Question: I am trying to programmatically add a Navigation Controller to my View based Application. This is the code I am using (this code gets called after a button press in a view controller):
'''
MainMenu *control = [[MainMenu alloc] initWithNibName: @"MainMenu" bundle: nil];
UINavigationController *navControl = [[UINavigationController alloc] initWithRootViewController: control];
[self.view addSubview:navControl.view];
[control release];
'''
That works, but this ends up happening:

Notice the odd margin above the Navigation control.... My View controller that I am adding the Navigation Controller to has a gray background which you can see.
Any ideas??
If you have a better way of adding a Navigation Controller to a View based Application I am very open to suggestions!
Thank you in advance!
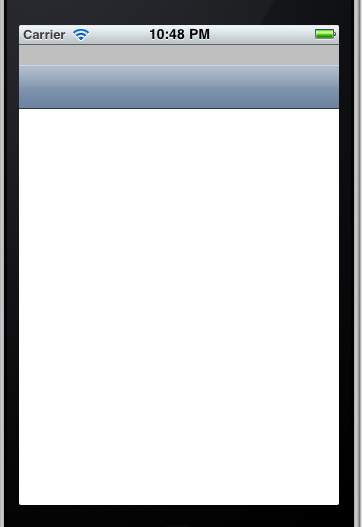
Answer: Thank you both for your response, but unfortunately, 'wantsFullScreenLayout' set to 'YES' or 'NO' in the code didn't have any effect. I was able to push the Navigation Controller up by 20 using this line of code:
'''
self.navigationController.navigationBar.frame = CGRectOffset(self.navigationController.navigationBar.frame, 0.0, -20.0);
'''
but then what happened was that the View Controller did not move up with the Navigation bar and left a gap below the Navigation Bar and the View Controller. What eventually worked was checking the 'Wants Full Screen' checkbox in IB in the 'MainWindow' view controller that is automatically generated when you set up a view based application.